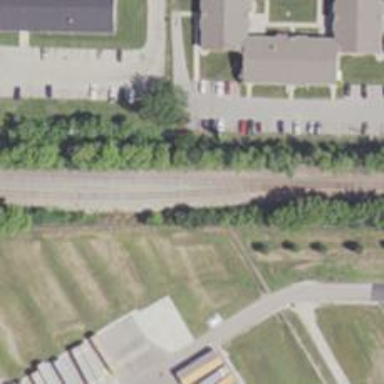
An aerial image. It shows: Railway siding for service.